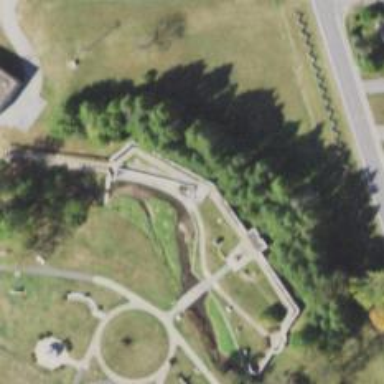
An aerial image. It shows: War memorial steeped in history.